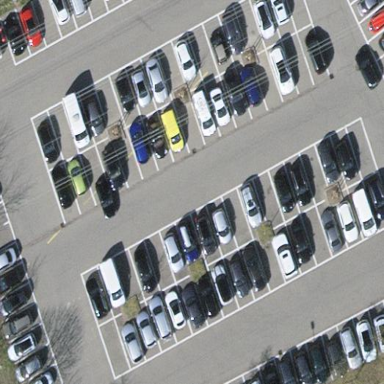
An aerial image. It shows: Parking area with asphalt surface.